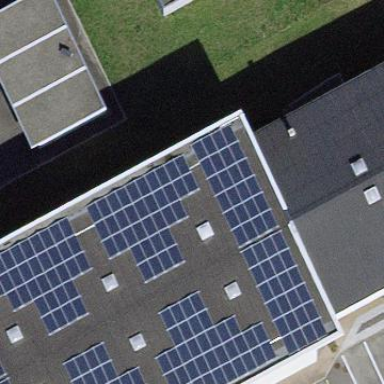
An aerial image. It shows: Solar power generator with photovoltaic panels.